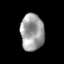
Tissue: skin
Cell type: Epithelial cells
Senescence score: 0.2689
Nuclear area (px): 846
Mean DAPI intensity: 157.816